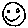
Label: smiley face